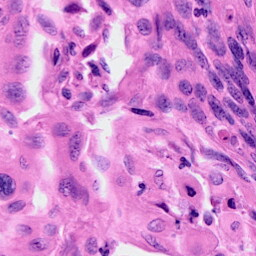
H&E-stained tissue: Cervix